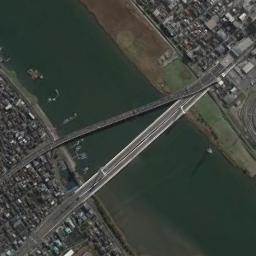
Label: bridge